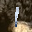
Label: 1